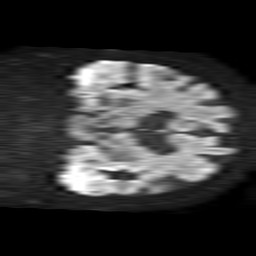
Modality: TRACE
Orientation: coronal
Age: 72
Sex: female
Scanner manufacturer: philips
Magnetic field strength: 1.5 T
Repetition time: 4.6 s
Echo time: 0.08528 s